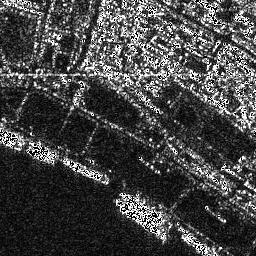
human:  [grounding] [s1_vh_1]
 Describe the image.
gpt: In the satellite image, there is  <ref>1 medium ship </ref> <box>[[9, 56, 21, 63, 0]]</box> located at left,  <ref>1 large ship </ref> <box>[[43, 76, 65, 94, 0]]</box> located at bottom,  <ref>1 medium ship </ref> <box>[[23, 60, 42, 71, 0]]</box> located at center,  <ref>1 medium ship </ref> <box>[[69, 90, 84, 99, 0]]</box> located at bottom right.